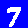
Digit: 7